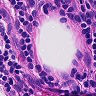
Metastatic tissue present: no